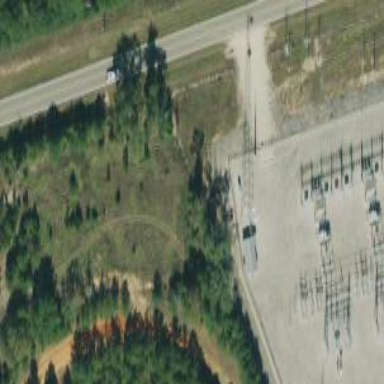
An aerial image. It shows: Outdoor power substation surrounded by fence. The substation operates at the distribution level.